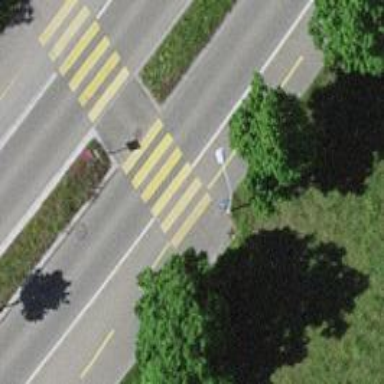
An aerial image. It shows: Uncontrolled zebra crossing with central island.